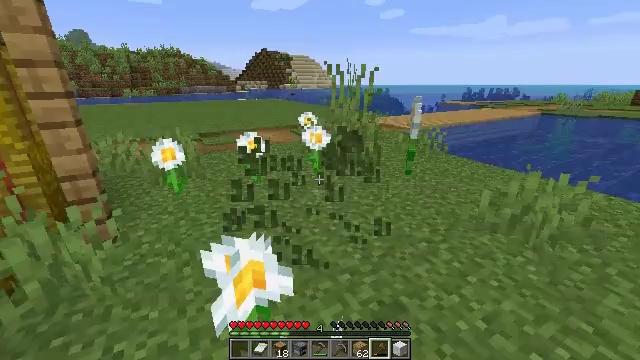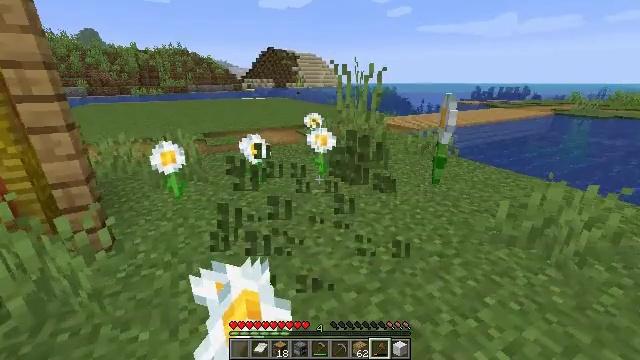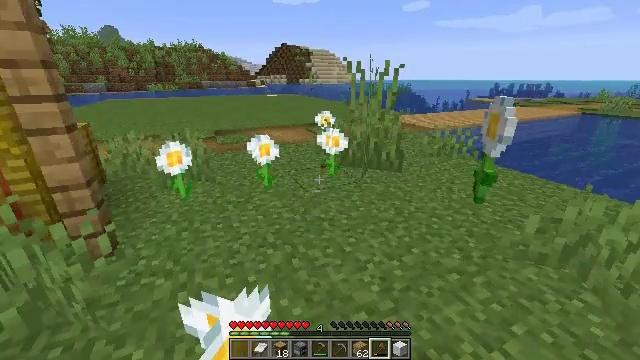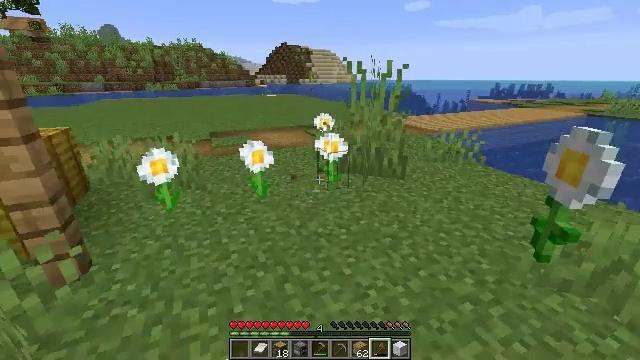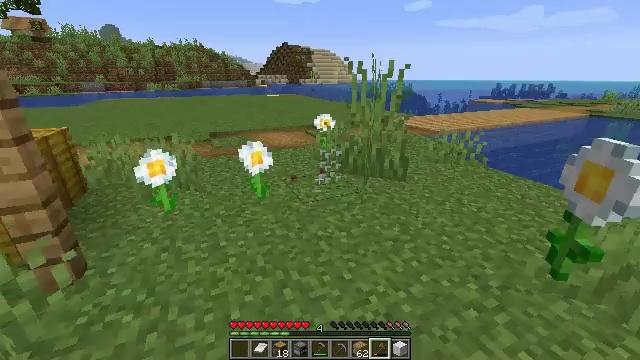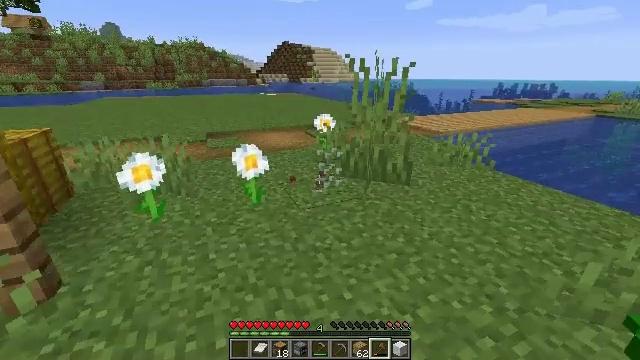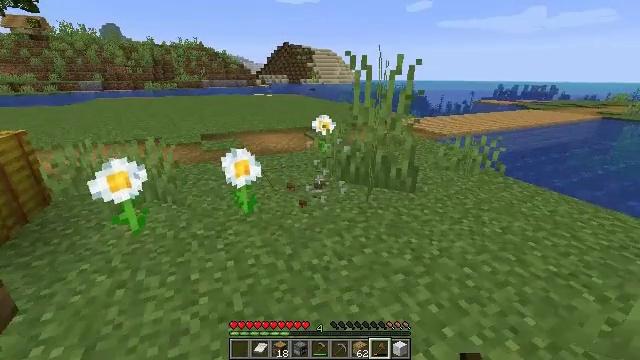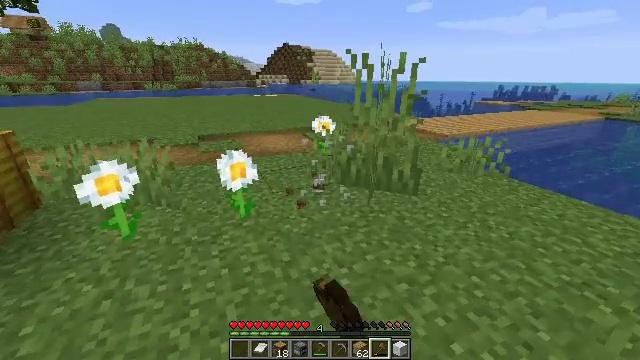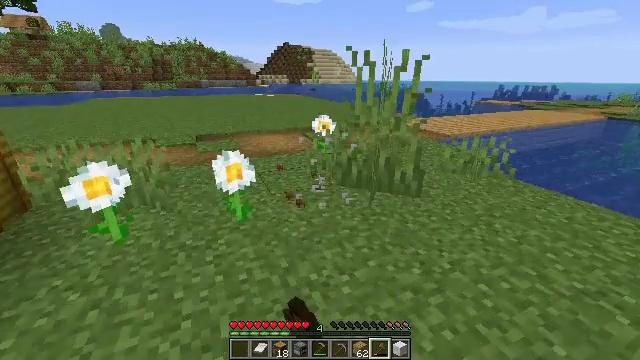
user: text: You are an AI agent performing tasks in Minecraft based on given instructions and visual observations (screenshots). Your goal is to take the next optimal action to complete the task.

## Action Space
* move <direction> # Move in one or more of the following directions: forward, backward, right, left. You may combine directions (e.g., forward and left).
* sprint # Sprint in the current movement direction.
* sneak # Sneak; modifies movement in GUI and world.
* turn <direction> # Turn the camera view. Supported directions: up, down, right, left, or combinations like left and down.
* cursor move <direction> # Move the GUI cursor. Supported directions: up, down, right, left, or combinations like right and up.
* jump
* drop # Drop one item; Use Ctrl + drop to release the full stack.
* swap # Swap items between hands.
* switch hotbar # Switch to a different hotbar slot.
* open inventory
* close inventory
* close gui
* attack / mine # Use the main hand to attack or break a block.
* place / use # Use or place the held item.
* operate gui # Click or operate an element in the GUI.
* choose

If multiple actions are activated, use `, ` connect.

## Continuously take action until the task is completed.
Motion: motion action
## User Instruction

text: Break the oxeye daisy to gather it.
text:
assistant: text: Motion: move forward, sprint, turn left, attack / mine
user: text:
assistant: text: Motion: move forward, sprint, turn left, attack / mine
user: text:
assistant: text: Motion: move forward, sprint, attack / mine
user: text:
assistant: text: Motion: move forward, sprint, attack / mine
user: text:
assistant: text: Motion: move forward, sprint, attack / mine
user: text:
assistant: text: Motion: move forward, sprint, attack / mine
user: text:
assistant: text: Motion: move forward, sprint, attack / mine
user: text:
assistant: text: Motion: move forward, sprint, attack / mine
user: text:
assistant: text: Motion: sprint, attack / mine